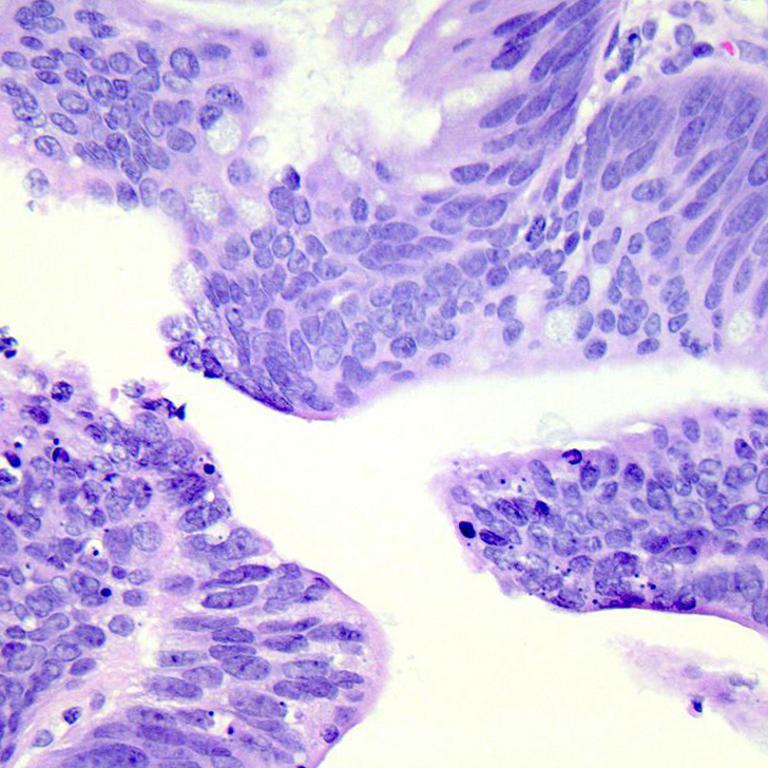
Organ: colon
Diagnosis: adenocarcinomas